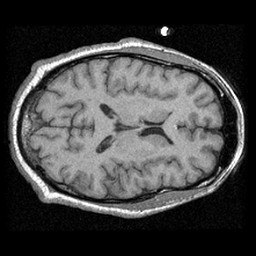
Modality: T1w
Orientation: axial
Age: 41
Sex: male